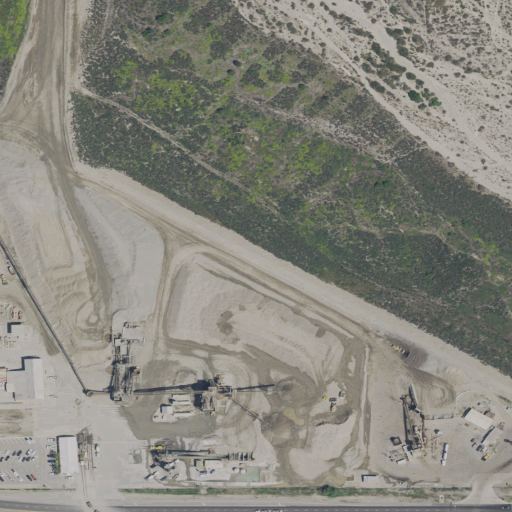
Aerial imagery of levee in California named Island Levee containing medium intensity development, shrub, grassland, high intensity development, low intensity development, open development, and barren land